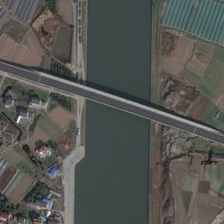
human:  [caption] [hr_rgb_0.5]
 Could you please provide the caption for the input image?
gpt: some buildings and many farmlands are in two sides of a river with a bridge .

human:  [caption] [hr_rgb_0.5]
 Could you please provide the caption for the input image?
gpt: some buildings and many farmlands are in two sides of a river with a bridge .

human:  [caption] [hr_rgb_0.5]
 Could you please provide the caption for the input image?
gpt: some buildings and many farmlands are in two sides of a river with a bridge .

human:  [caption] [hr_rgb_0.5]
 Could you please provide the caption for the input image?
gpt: some buildings and many farmlands are in two sides of a river with a bridge .

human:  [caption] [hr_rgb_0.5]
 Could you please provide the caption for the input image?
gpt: some buildings and many farmlands are in two sides of a river with a bridge .